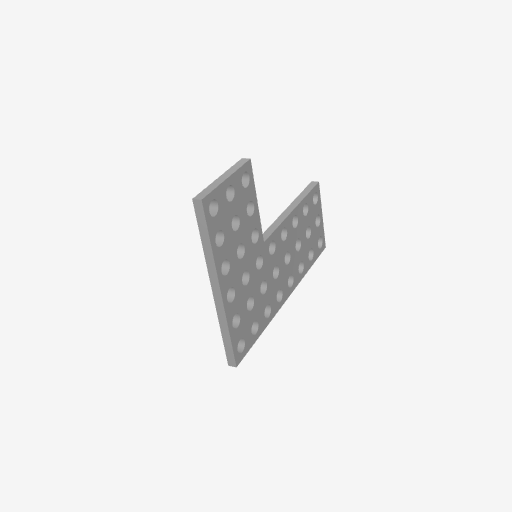
Part: FlatGridBracket1-1